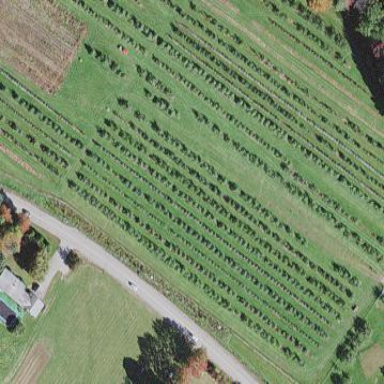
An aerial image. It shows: Orchard.